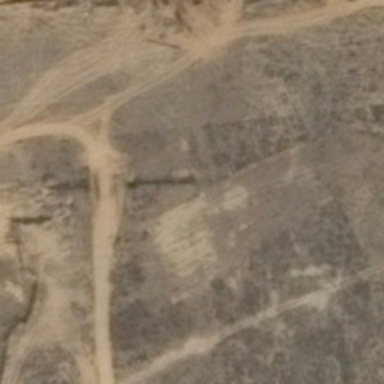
There are several roads on the bare land .